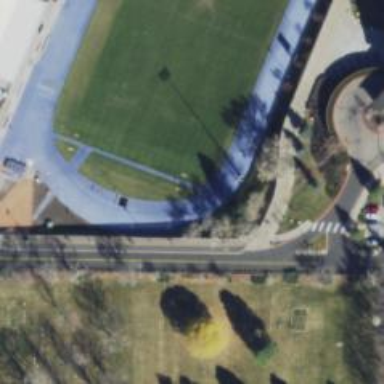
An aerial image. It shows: Athletic track located in leisure land area.